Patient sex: M
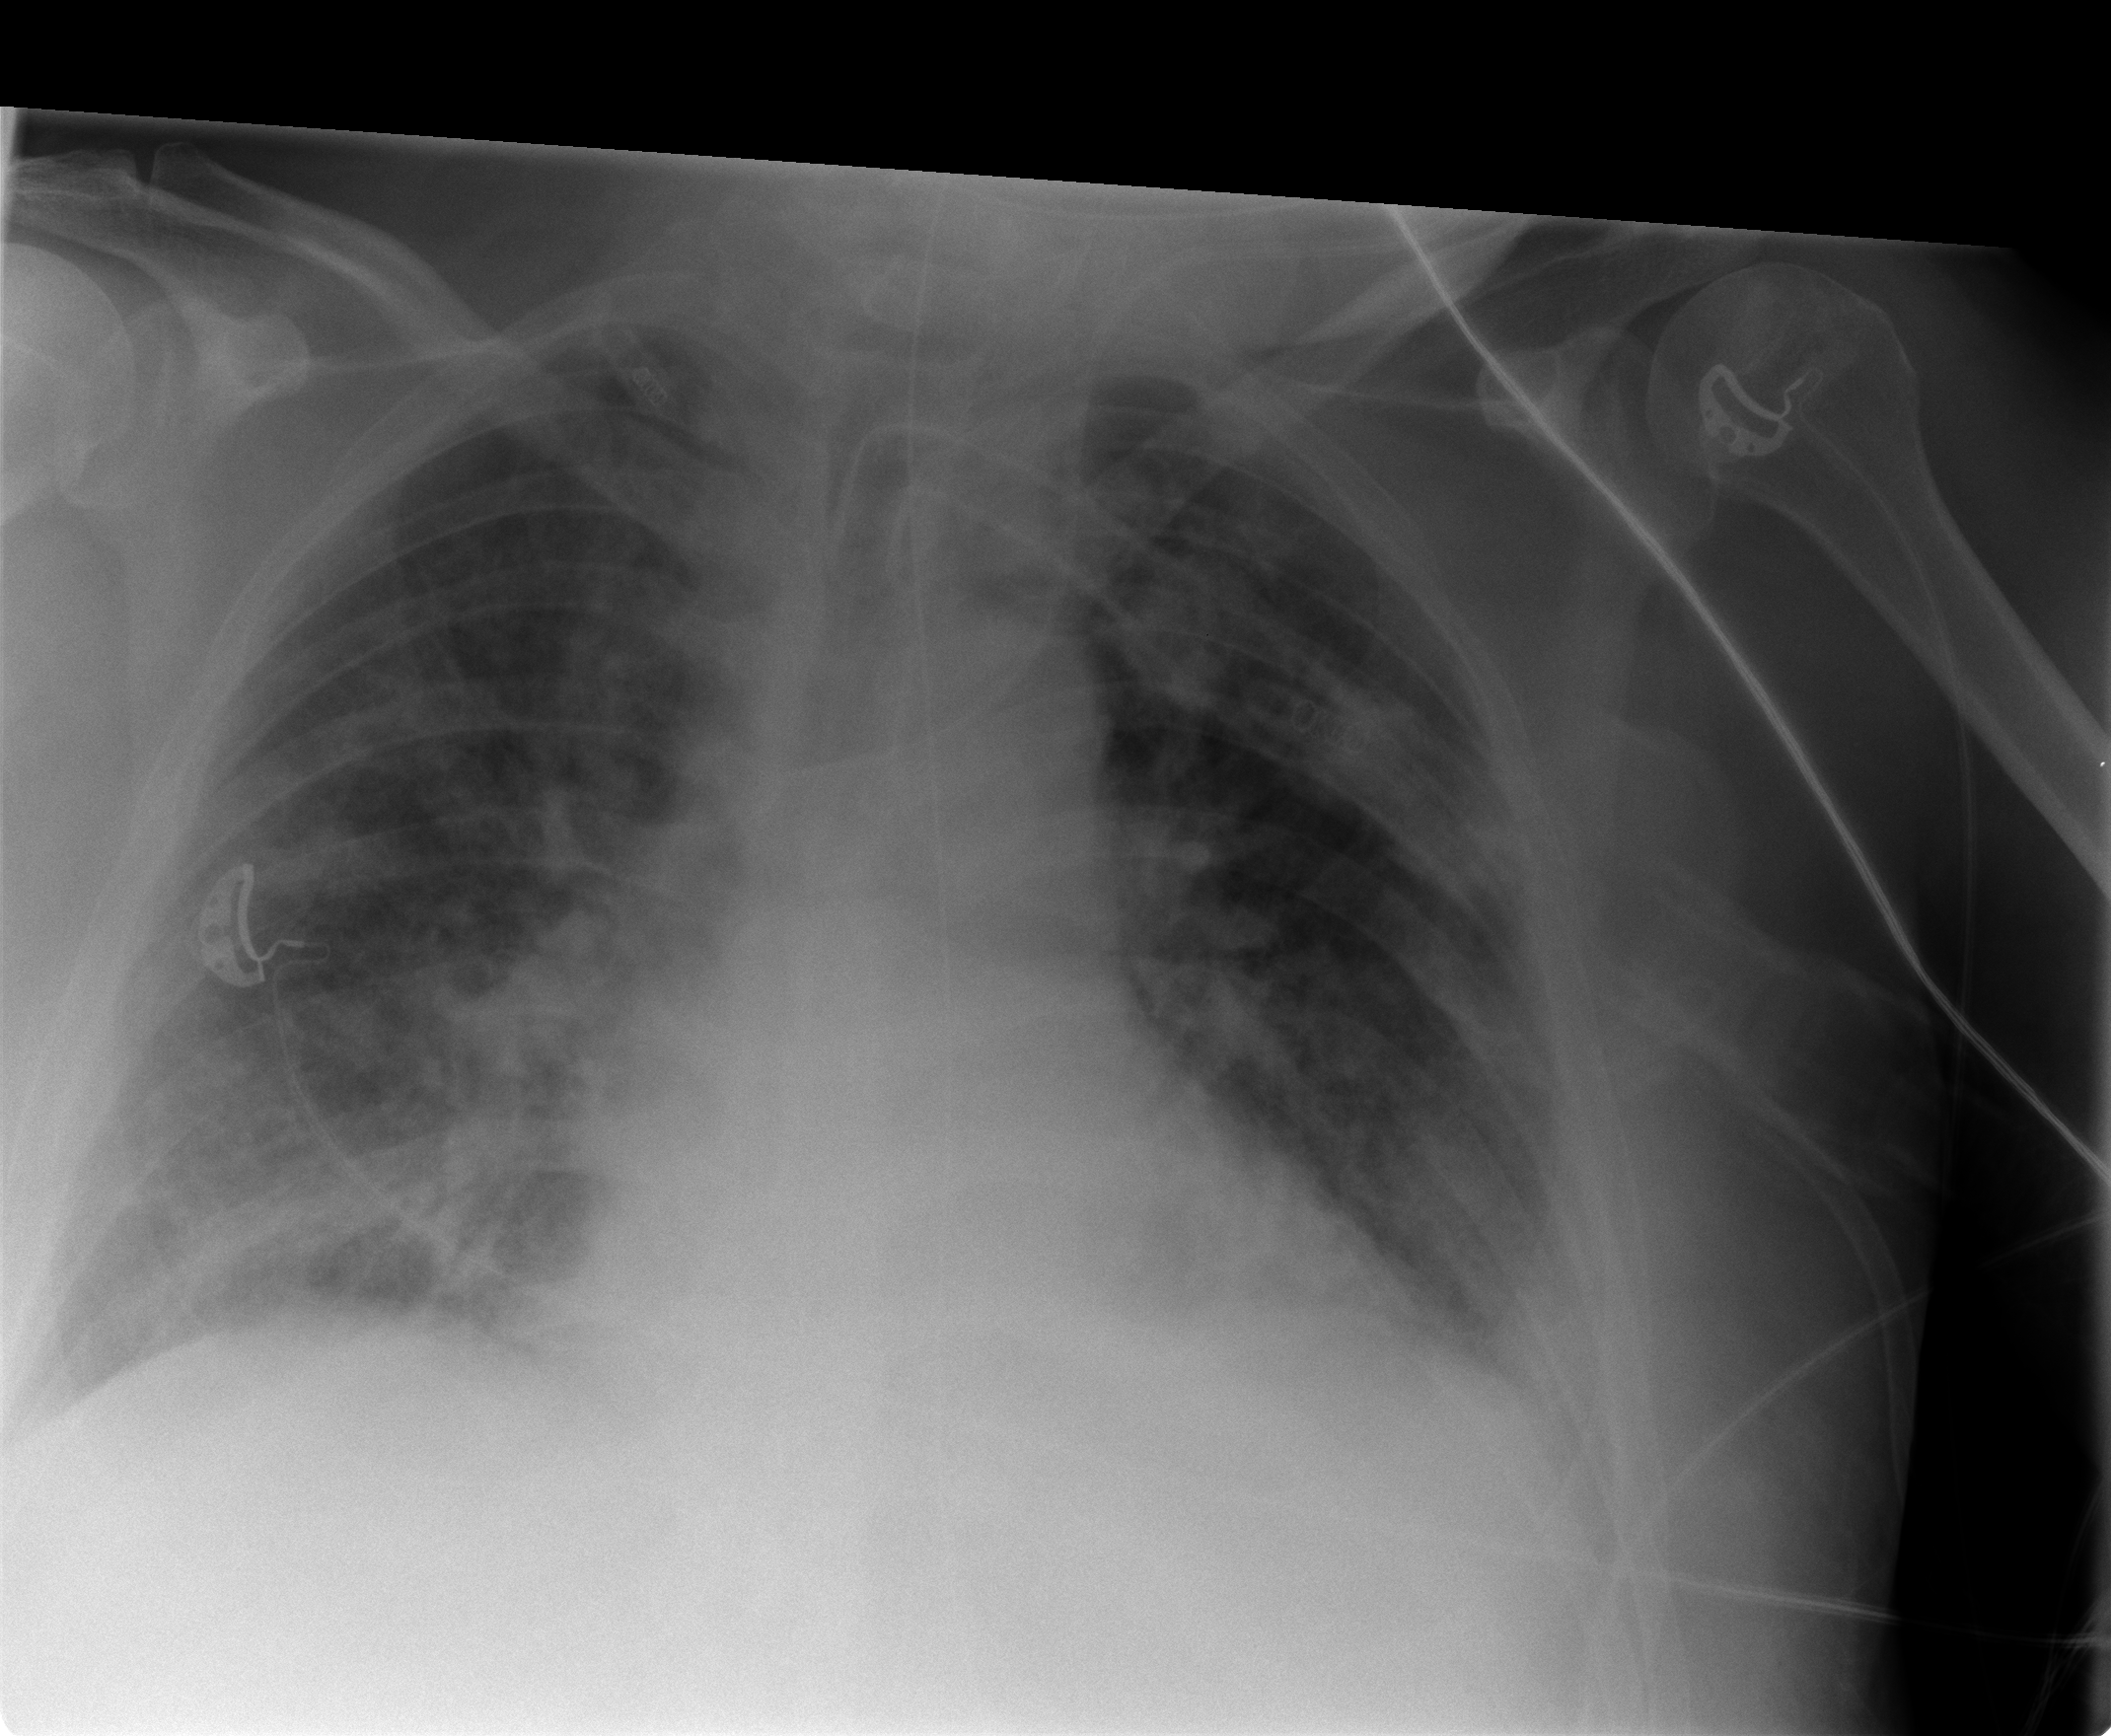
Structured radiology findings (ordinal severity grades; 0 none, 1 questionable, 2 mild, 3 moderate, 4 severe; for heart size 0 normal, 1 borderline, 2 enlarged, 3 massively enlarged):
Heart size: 1
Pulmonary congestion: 2
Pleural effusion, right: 2
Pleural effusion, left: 2
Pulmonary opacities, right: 3
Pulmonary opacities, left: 3
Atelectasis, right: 2
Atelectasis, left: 3